Question: I have a image and some contours as bellow figure. I want to save the output into image (png or jpg). The saved image only contains the image region without the matlab window. Let see my example in the figure. Could you have me implement it by matlab? This is my code to make output figure
'''
img = imread('coins.png');
mask_red=zeros(size(img));
mask_green=zeros(size(img));
mask_red(30:160,40:170)=1;
mask_green(70:100,60:130)=1;
imagesc(uint8(img),[0 255]),colormap(gray),axis off;axis equal,
hold on;
[c1,h1] = contour(mask_red,[0 0],'r','Linewidth',3);
[c2,h2] = contour(mask_green,[0 0],'g','Linewidth',3);
hold off;
%% Save output figure
'''

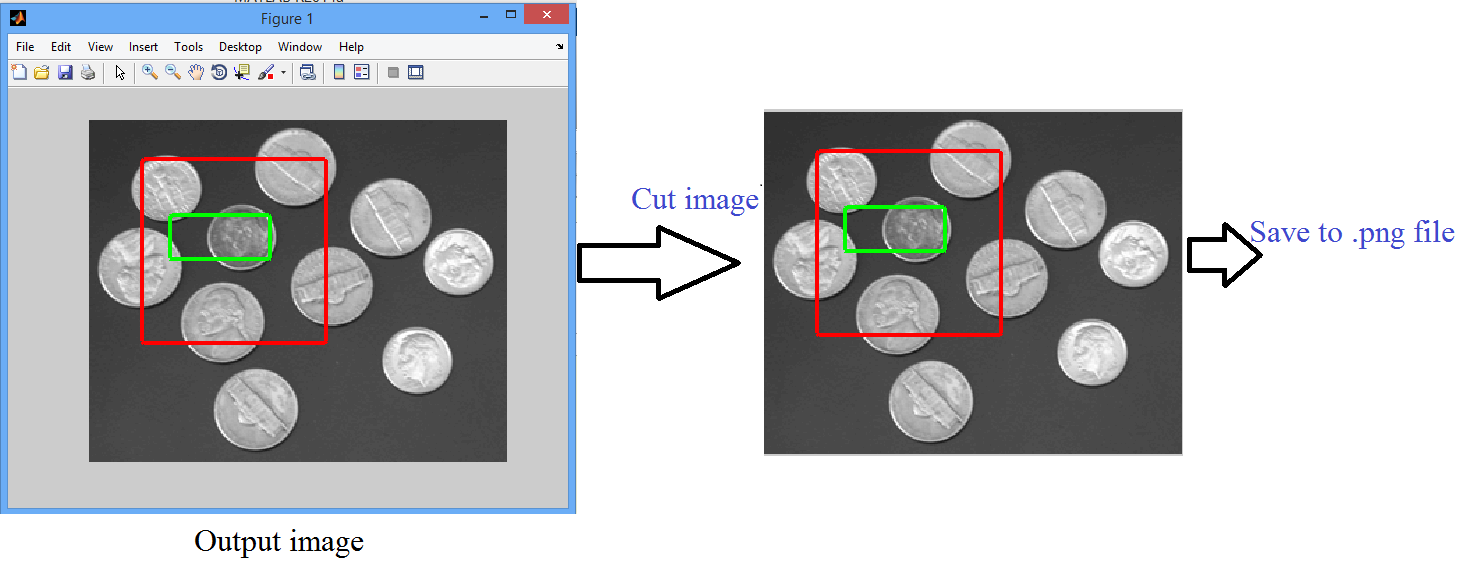
Answer: Use the 'getframe' and 'cdata' idiom. If the figure is open, simply do this:
'''
f = getframe;
im = f.cdata;
'''
'im' will contain the image that was contained inside your frame as a RGB image. Running your code in your post, then the above code, then doing 'imshow(im)', we get:

If you want to save the image, just use <URL>:
'''
imwrite(im, 'coins_final.png');
'''
The image will be saved in a file called 'coins_final.png'.